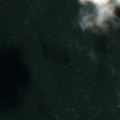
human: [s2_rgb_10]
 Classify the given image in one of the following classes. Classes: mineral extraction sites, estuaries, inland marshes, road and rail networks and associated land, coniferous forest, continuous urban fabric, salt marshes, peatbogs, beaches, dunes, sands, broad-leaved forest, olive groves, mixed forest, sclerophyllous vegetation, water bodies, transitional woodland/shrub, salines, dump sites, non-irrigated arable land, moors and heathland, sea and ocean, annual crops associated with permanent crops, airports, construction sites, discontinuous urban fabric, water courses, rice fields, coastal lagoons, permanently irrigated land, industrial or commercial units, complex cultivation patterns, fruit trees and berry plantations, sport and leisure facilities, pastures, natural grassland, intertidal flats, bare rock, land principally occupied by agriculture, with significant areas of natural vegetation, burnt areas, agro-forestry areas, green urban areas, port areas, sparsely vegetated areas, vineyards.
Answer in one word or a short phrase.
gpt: sea and ocean